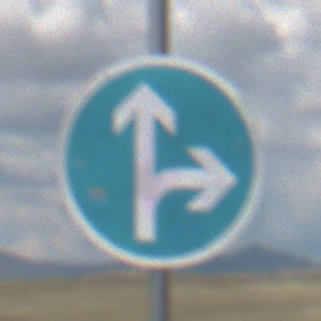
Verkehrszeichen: VorgeschriebeneFahrtrichtungGeradeausOderRechts
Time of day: Midday
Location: Outdoor (Nature)
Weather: PartlyCloudy
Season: NotSpecified
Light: Natural